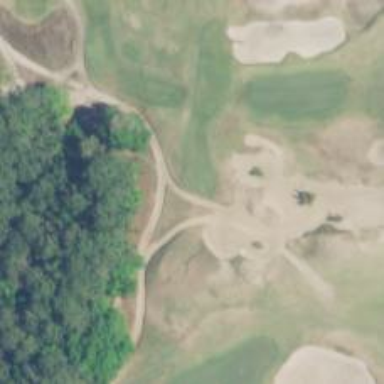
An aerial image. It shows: Path for both road and golf.